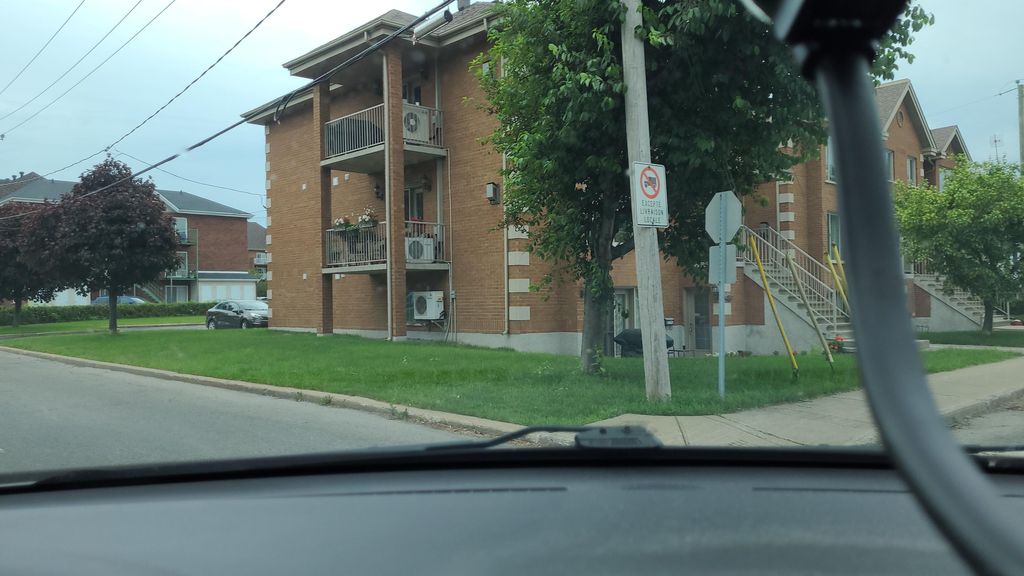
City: montreal